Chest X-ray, AP view. Patient: 43 years old, sex F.
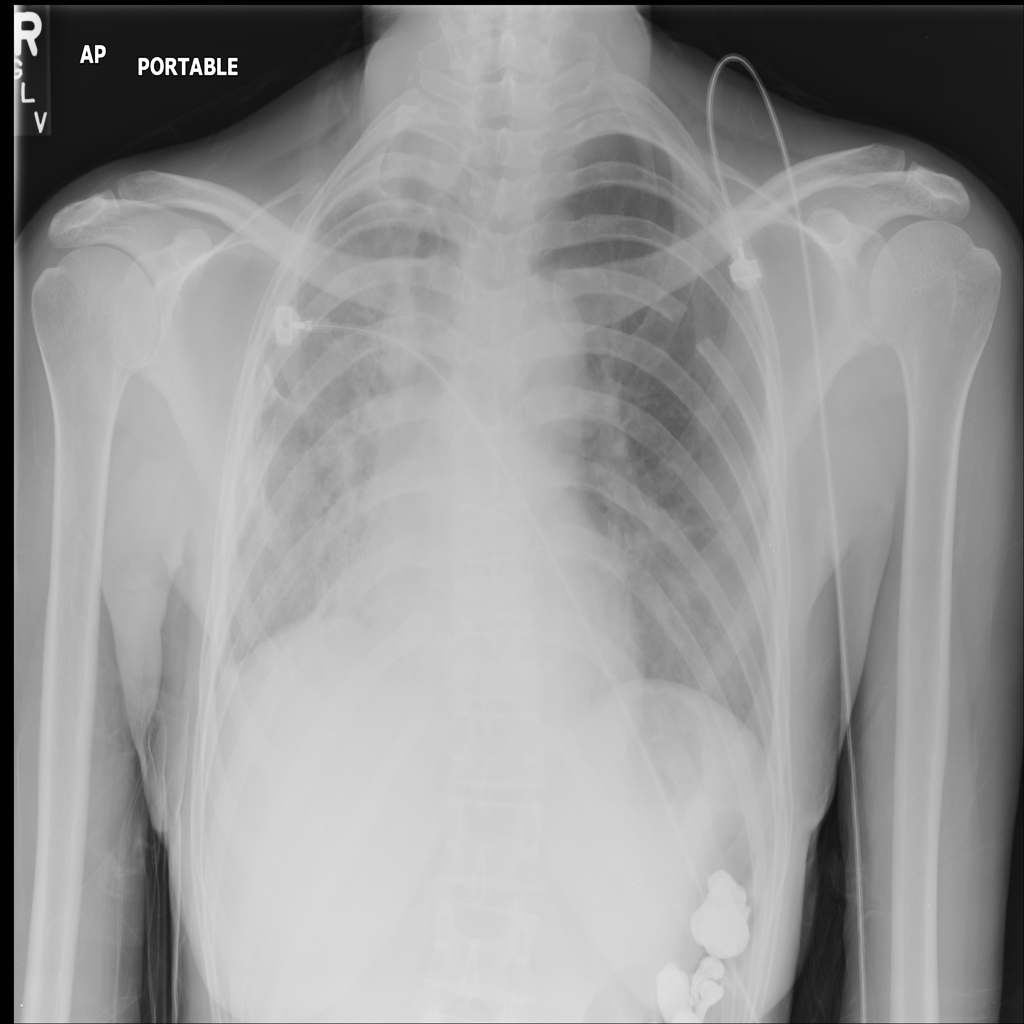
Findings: No Finding